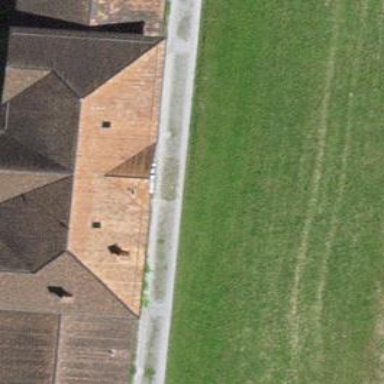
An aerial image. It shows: Building with hipped roof.